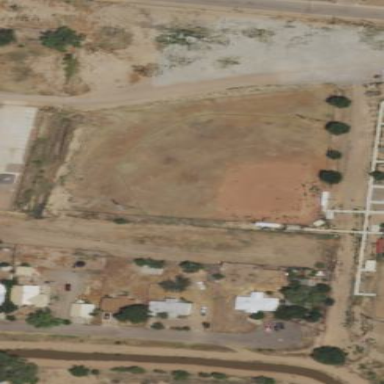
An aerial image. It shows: Baseball pitch for leisure land.